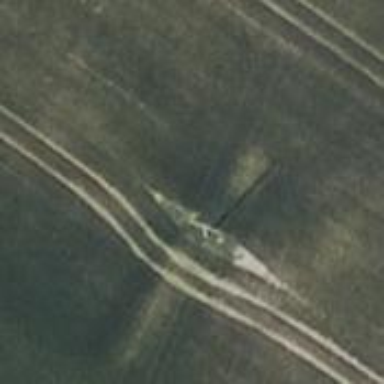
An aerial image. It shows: Power pole.